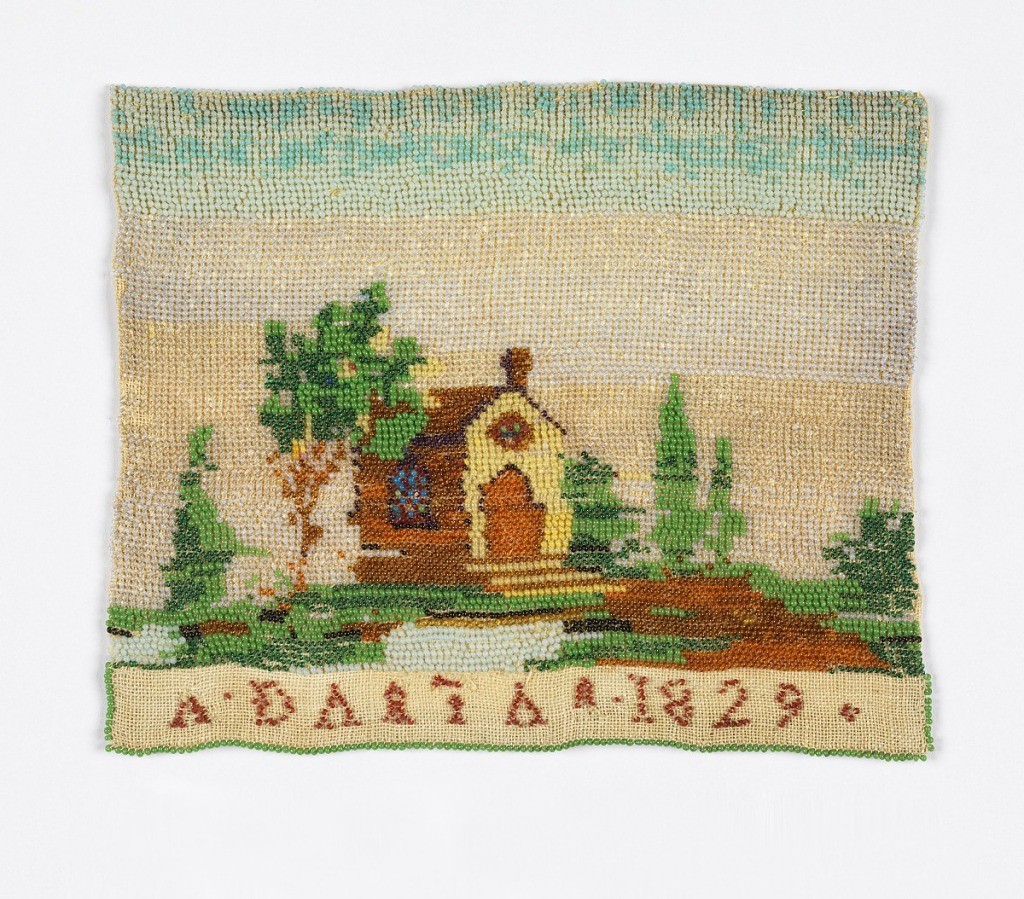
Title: Embroidered picture
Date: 1829
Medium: linen with linen lining and colored glass beads Technique: embroidery and beadwork
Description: Panel of linen with colored beads sewn to form a picture of a landscape with a chapel and letters (indecipherable and a date 1829.